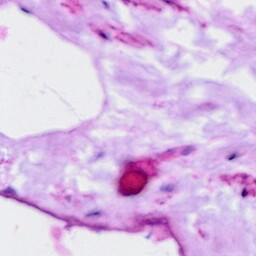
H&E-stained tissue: Ovarian